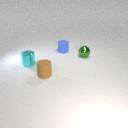
small brown rubber cylinder to the left of small green metal sphere